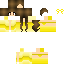
A female human skin with pale skin, wearing brown long hair dressed in a yellow tshirt and brown pants, featuring a closed mouth.